Question: i have check graph api of facebook developer <URL>
i have passed my accesss token and get method with
'''
me/groups
'''
And i have getting response like
'''
{
"data": [
]
}
'''
i m getting my groups which i have created in my account.

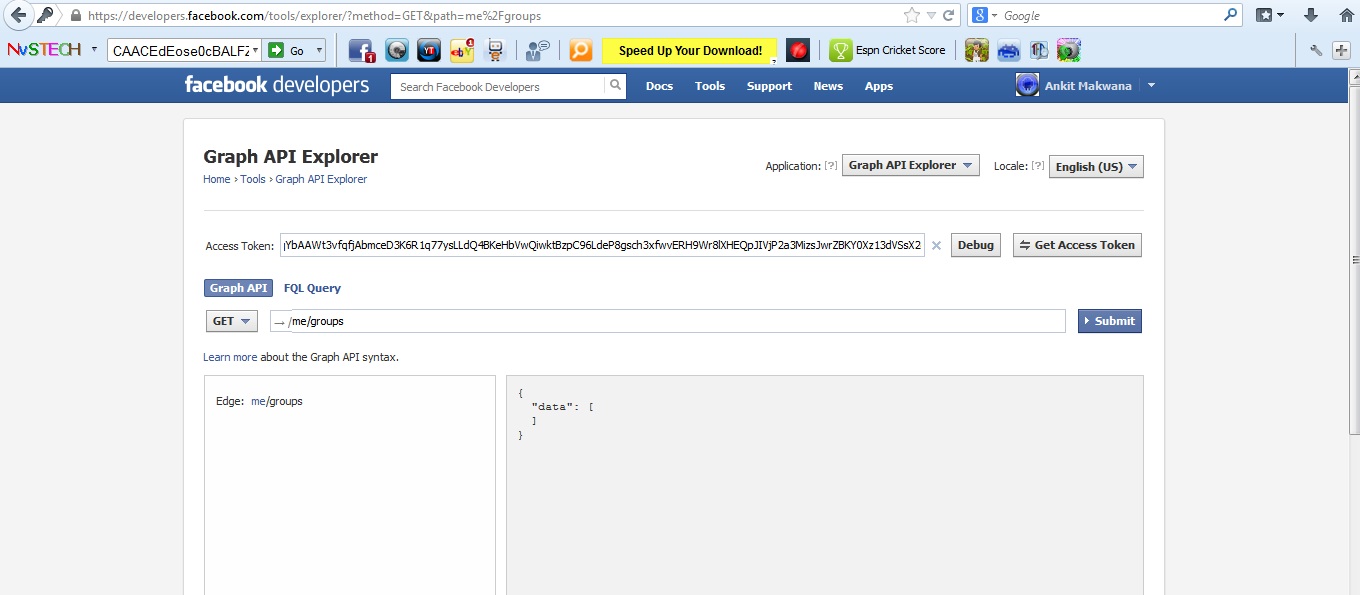
Answer: On the screenshot where you see Get Access Token click . Under the user data permission category check user_groups then you will get the data.